Interaction volume radius: 5 \u00c5
Interaction volume height: 10 \u00c5
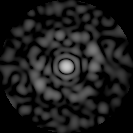
Disorder parameter: 0.8514